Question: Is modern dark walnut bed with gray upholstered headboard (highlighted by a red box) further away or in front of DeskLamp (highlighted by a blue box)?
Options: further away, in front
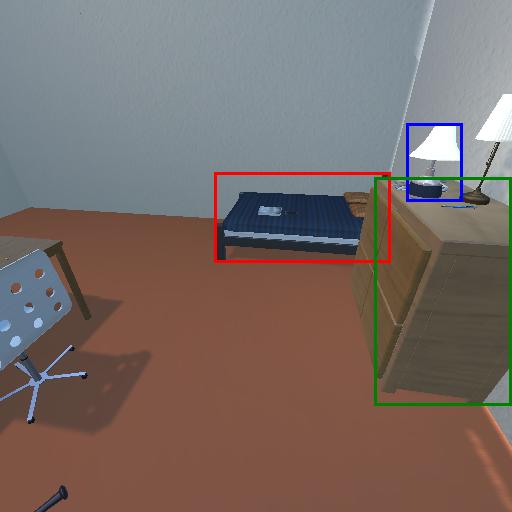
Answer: further away